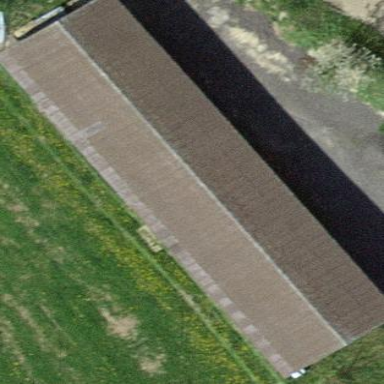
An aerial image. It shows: Barn.